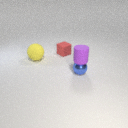
small red rubber cube behind large yellow rubber sphere